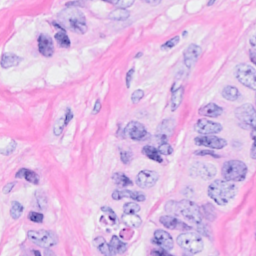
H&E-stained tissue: Breast